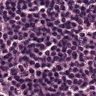
Metastatic tissue present: no